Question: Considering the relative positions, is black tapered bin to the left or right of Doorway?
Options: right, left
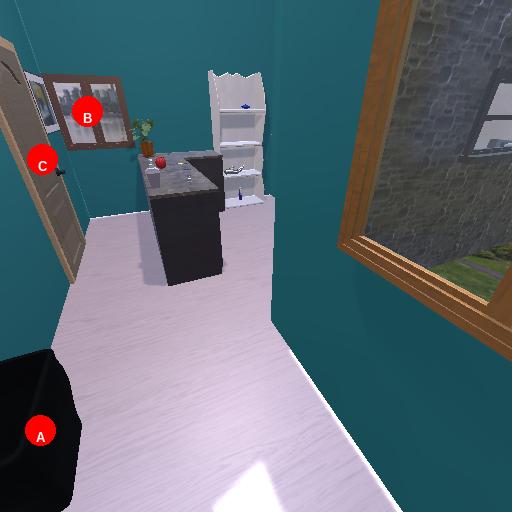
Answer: right